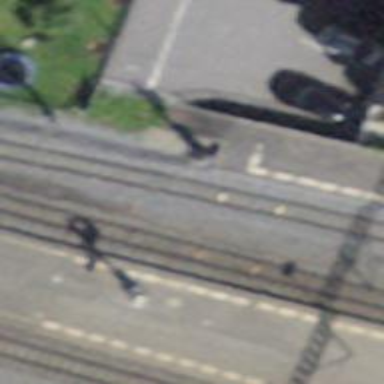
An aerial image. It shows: Railway signal.